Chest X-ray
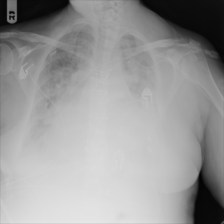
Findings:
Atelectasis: negative
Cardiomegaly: negative
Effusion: negative
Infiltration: negative
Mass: negative
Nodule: negative
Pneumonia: negative
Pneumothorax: negative
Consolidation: negative
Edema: negative
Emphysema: negative
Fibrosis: negative
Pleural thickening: negative
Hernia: negative